Field crop: maize
Growth stage: 2
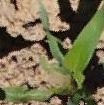
Species: maize